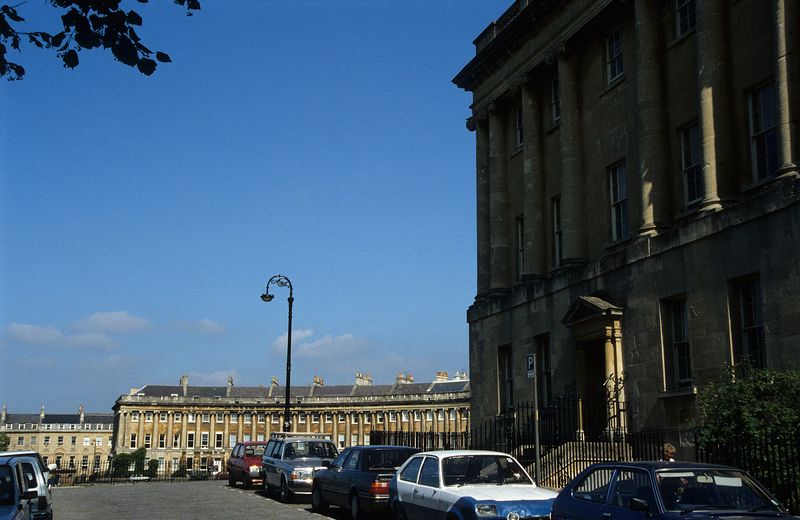
Titel: Blick aus der Brock Street
Künstler: John d.J. Wood
Standort: Bath
Institution: Royal Crescent
Schlagwörter: baum, blau, blätter, himmel, kopf, laub, mann, schatten, wolken, bäume, ocker, stadt, ausschnitt, braun, fenster, frankreich, frau, lampe, laterne, licht, lichter, paris, schwarz, strasse, stützen, säule, säulen, tür, weiss, dach, gebäude, haus, rot, schloss, weg, wolke, zaun, beige, architektur, mensch, silber, häuser, strauch, busch, gitter, kirche, rauch, figur, pflanze, pflanzen, england, kamin, kamine, schornstein, fassade, italien, wohnhäuser, dächer, giebel, schornsteine, platz, beleuchtung, auto, wagen, treppe, geländer, stufe, stufen, tor, foto, fotografie, photographie, stadtansicht, eingang, wohnhaus, passant, palast, denkmal, straßenszene, rom, photo, halbrund, dreiecksgiebel, portal, silbern, sandstein, farbfoto, residenz, bran, straßenlampe, straßenlaterne, viktorianisch, beere, dresden, london, aufnahme, autos, fahrzeuge, historisch, hausfassade, ädikula, kolossalordnung, sáulen, bauschmuck, regierung, parken, großstadt, teer, bath, achziger, schlechtes foto, volvo, concorde, bauskulpturen, tympaon, geparkt, audi, dachständer, frontscheibe, parkschild, stadtaufnahme, parke, ch, straßenzeile, komisch, kollonen, 1980, 80er jahre